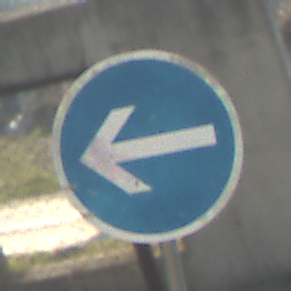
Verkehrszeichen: VorgeschriebeneFahrtrichtungHierLinks
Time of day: MorningAfternoon
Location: Outdoor (Suburban)
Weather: Clear
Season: NotSpecified
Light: Natural